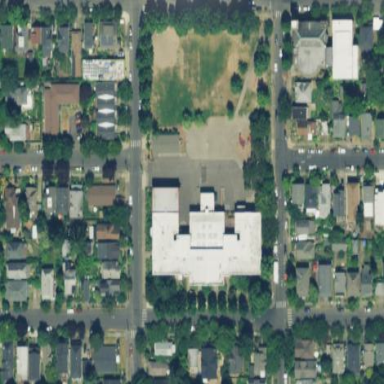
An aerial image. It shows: School.